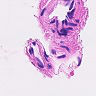
Metastatic tissue present: no